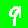
Digit: 9